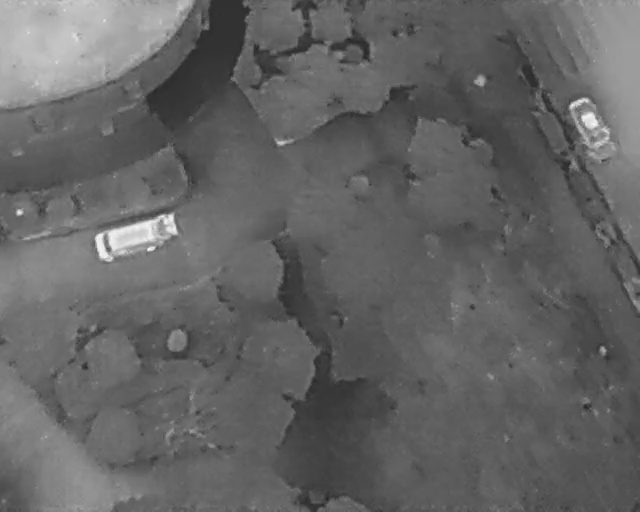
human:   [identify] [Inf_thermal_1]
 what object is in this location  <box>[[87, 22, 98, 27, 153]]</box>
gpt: <ref>1 medium car at the top right</ref>